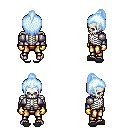
a pixel art fantasy rpg character, male body template, skeleton, steel arm armor, gold greaves, white cyan short topknot hairstyle, gold gloves, gray slippers, four views (front, back, left, right), 2x2 character sprite sheet, small pixel art, hard edges, no anti-aliasing